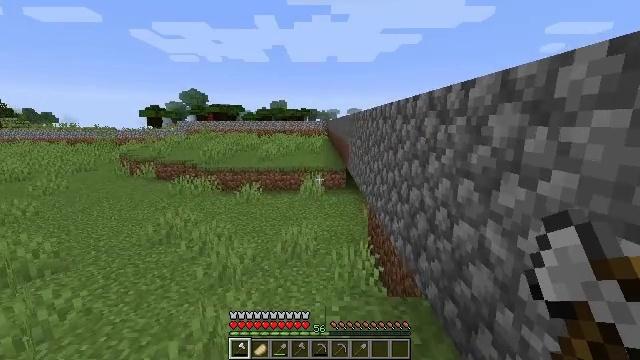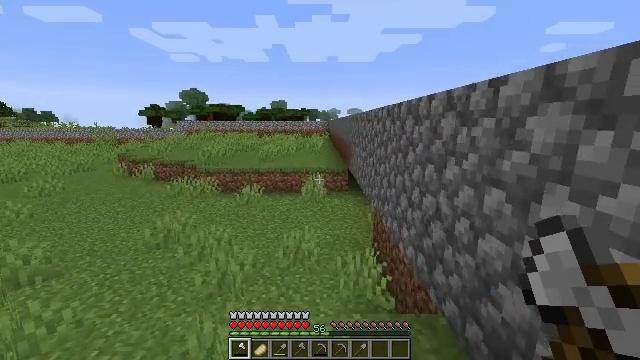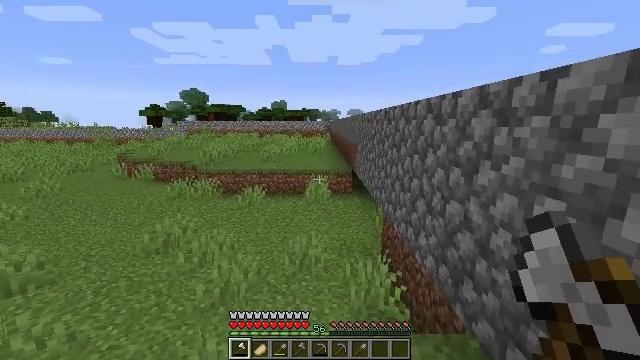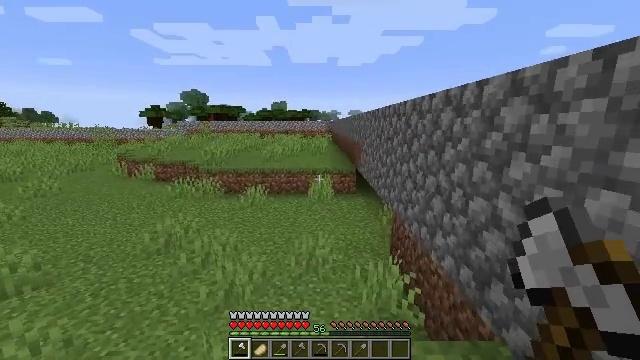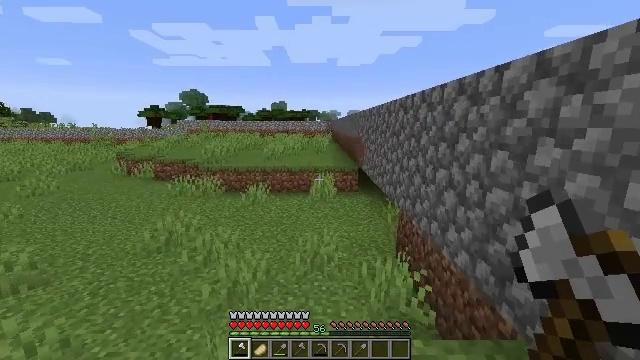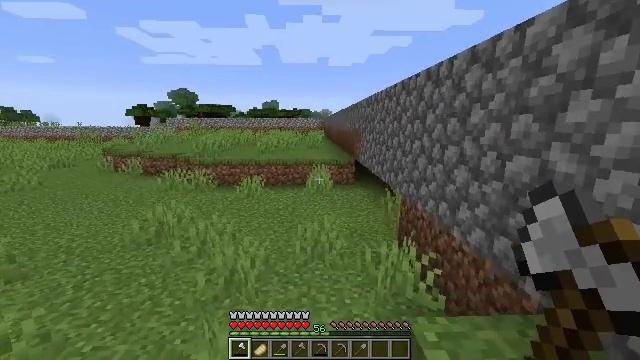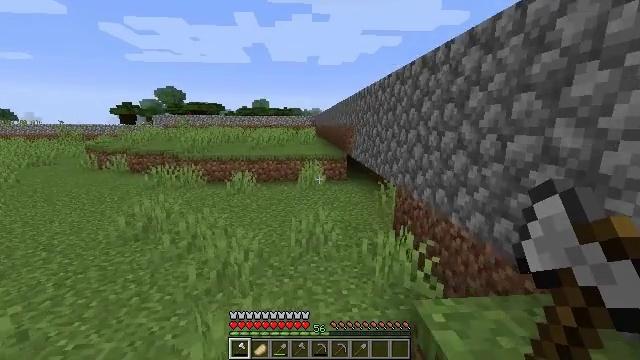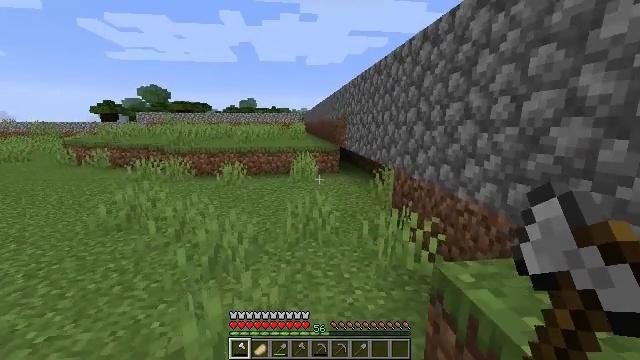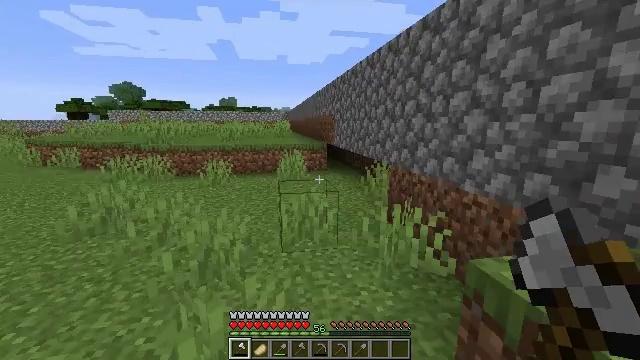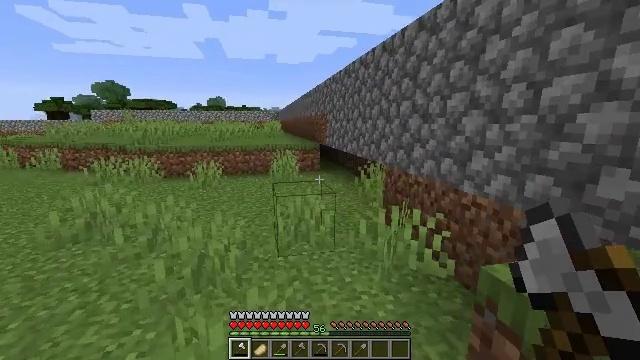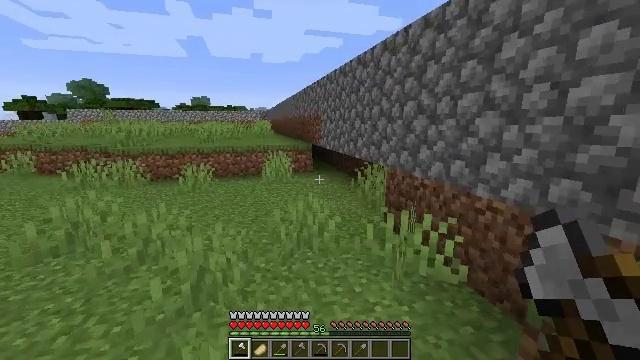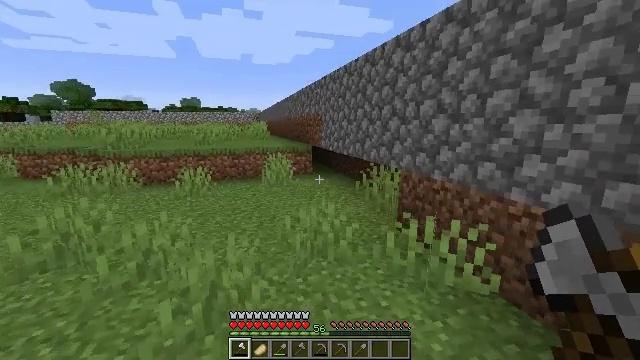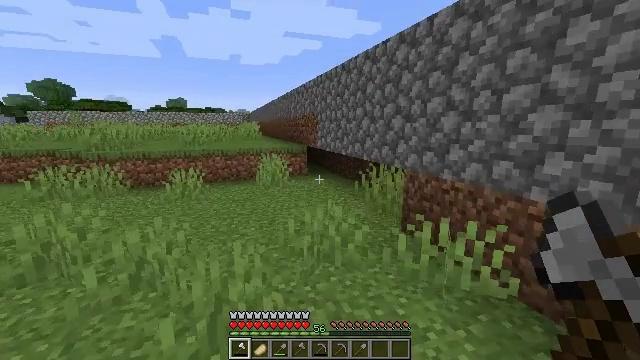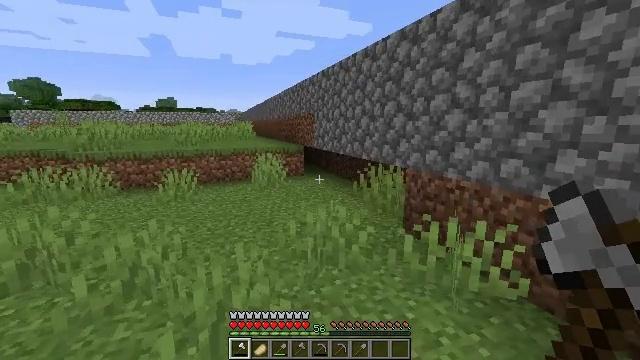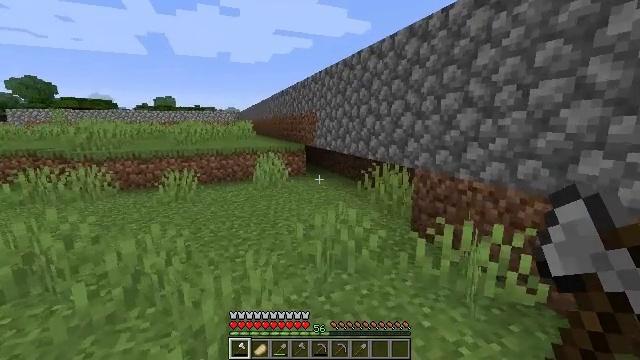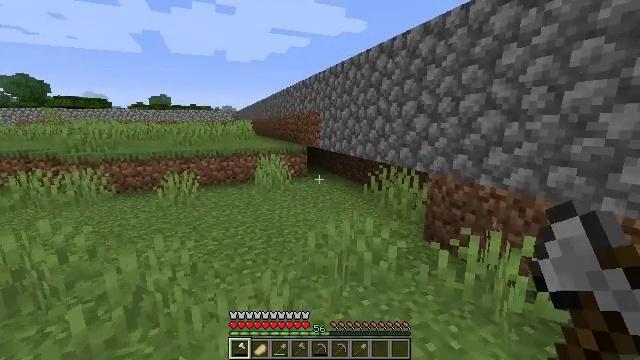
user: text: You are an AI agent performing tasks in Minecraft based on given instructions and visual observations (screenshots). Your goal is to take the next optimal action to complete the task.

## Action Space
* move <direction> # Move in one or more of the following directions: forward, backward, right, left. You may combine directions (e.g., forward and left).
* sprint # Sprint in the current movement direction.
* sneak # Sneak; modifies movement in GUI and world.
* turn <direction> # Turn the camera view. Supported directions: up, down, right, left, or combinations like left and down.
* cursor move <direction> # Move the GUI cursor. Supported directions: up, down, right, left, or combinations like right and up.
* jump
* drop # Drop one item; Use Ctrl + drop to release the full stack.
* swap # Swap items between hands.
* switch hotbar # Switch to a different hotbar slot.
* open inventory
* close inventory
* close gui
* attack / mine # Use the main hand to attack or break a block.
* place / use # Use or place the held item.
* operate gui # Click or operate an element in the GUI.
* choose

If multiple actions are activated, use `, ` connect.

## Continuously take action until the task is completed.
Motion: motion action
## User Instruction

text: Collect clay by holding down the left mouse button.
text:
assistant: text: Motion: move forward and move left
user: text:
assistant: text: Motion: move forward and move left
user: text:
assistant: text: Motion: move forward and move left
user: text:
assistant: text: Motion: move forward and move left
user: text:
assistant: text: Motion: move forward and move left, turn right
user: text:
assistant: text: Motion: move forward and move left, turn right
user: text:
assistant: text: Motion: move forward and move left, turn right
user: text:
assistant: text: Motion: move forward and move left, turn right
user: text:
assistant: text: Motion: move forward and move left, turn right
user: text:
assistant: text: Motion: move forward and move left, turn right
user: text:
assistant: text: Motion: move forward and move left, turn right
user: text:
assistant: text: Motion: move forward and move left, turn right
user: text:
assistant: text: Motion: move forward and move left, turn right
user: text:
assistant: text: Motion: move forward and move left
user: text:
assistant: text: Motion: move forward and move left
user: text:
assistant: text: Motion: move forward and move left
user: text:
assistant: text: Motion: move forward and move left, turn right
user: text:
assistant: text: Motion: move forward and move left, turn right
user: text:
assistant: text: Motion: move forward and move left, turn right
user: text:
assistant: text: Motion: move forward and move left, turn right
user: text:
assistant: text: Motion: move forward and move left
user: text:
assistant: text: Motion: move forward and move left
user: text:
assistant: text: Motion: move forward and move left
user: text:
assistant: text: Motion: move forward and move left
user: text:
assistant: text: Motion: move forward and move left, turn right
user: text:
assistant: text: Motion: move forward and move left, turn right
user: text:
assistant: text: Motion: move forward and move left, turn right
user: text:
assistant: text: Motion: move forward and move left
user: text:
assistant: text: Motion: move forward and move left, turn right
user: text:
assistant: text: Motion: move forward and move left, turn right